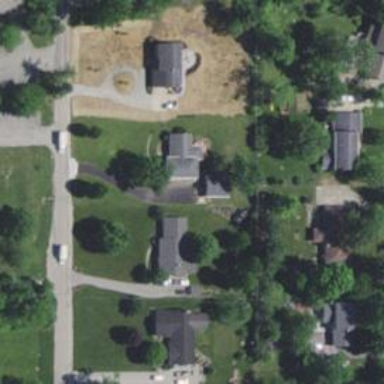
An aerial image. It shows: Driveway leading to service road.